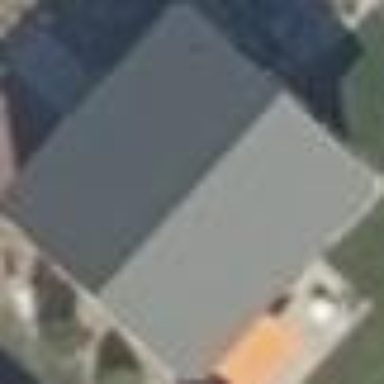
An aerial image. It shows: Detached building.